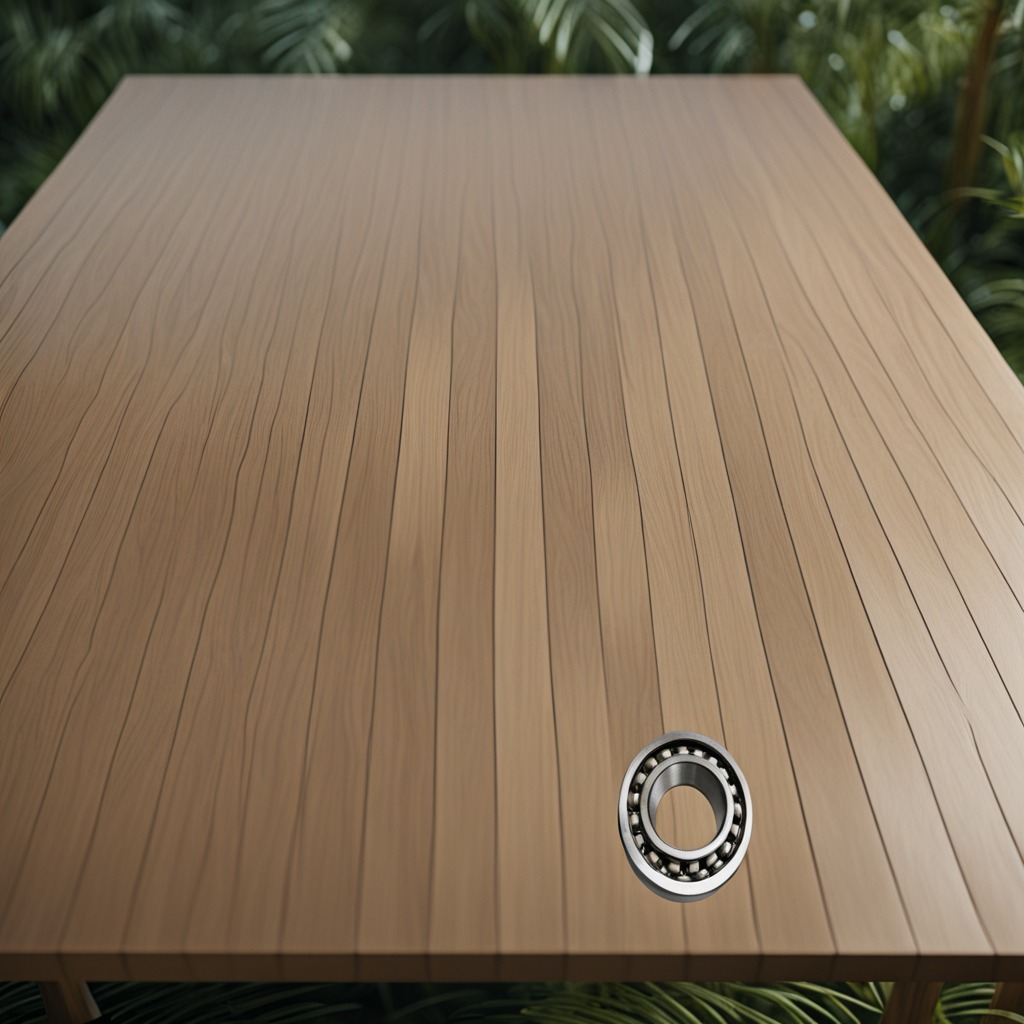
A metal ball bearing is lying on a wooden table inside a jungle field workshop tent humid ambient light worn but